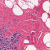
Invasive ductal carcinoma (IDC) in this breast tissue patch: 0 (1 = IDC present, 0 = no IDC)